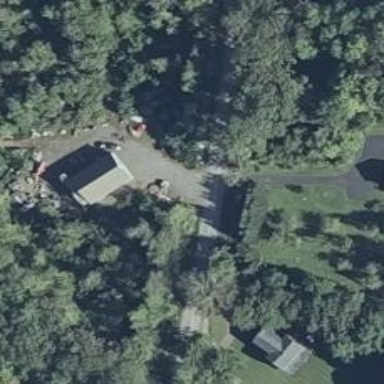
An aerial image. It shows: Residential building with garage.